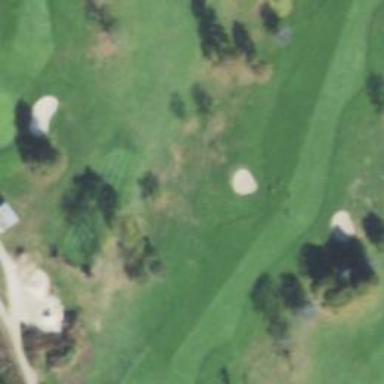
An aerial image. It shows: Golf fairway surrounded by grass.